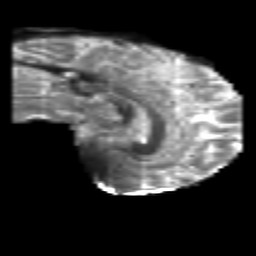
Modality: T2w
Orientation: sagittal
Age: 39
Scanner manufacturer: philips
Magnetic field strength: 3 T
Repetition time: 8.599 s
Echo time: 0.1273 s